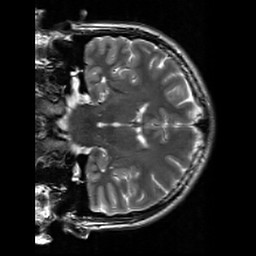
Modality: T2w
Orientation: coronal
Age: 20
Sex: male
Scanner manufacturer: siemens
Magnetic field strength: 3 T
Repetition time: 7 s
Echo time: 0.09 s